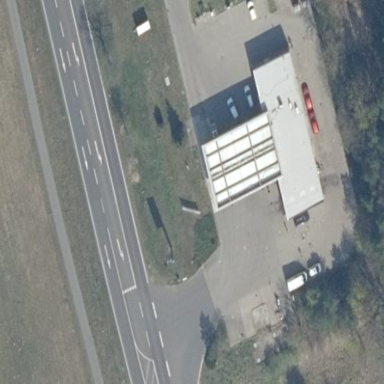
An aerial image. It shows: Fuel station.